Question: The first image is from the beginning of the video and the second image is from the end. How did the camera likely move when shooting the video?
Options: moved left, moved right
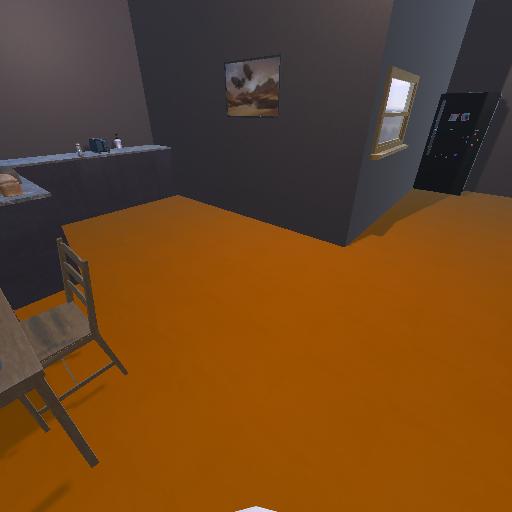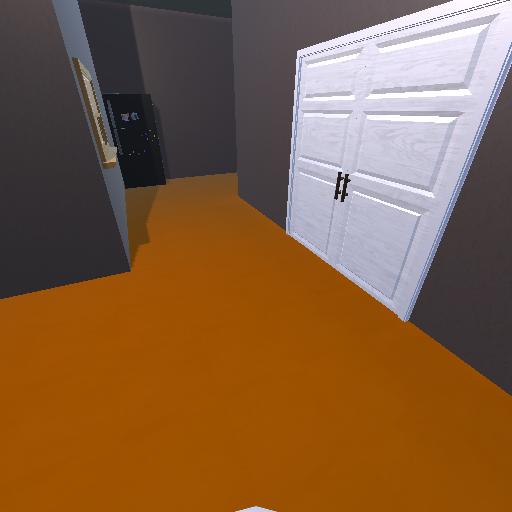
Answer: moved left